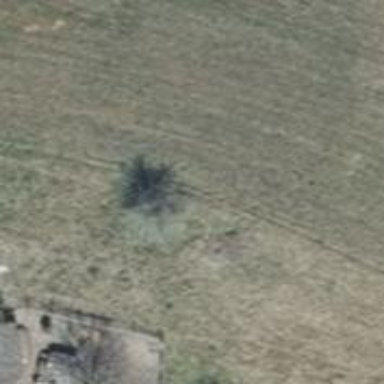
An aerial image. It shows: Landmark tree with broadleaved deciduous leaves.